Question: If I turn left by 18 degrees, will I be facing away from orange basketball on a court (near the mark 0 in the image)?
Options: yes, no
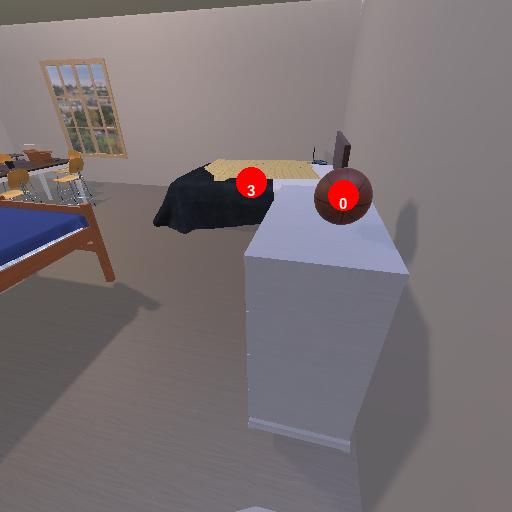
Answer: yes